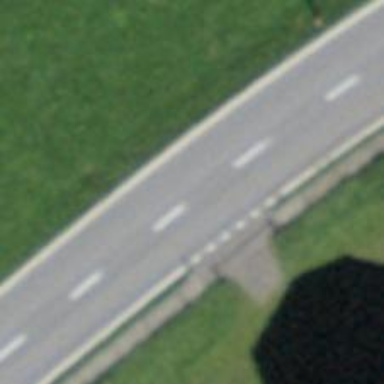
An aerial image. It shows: Primary highway.